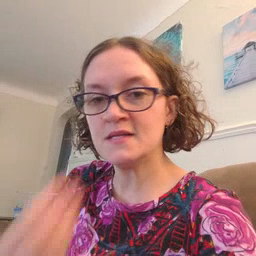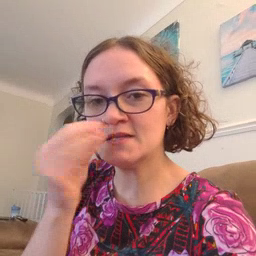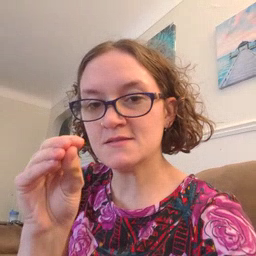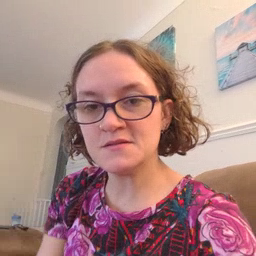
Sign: kiss